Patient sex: M
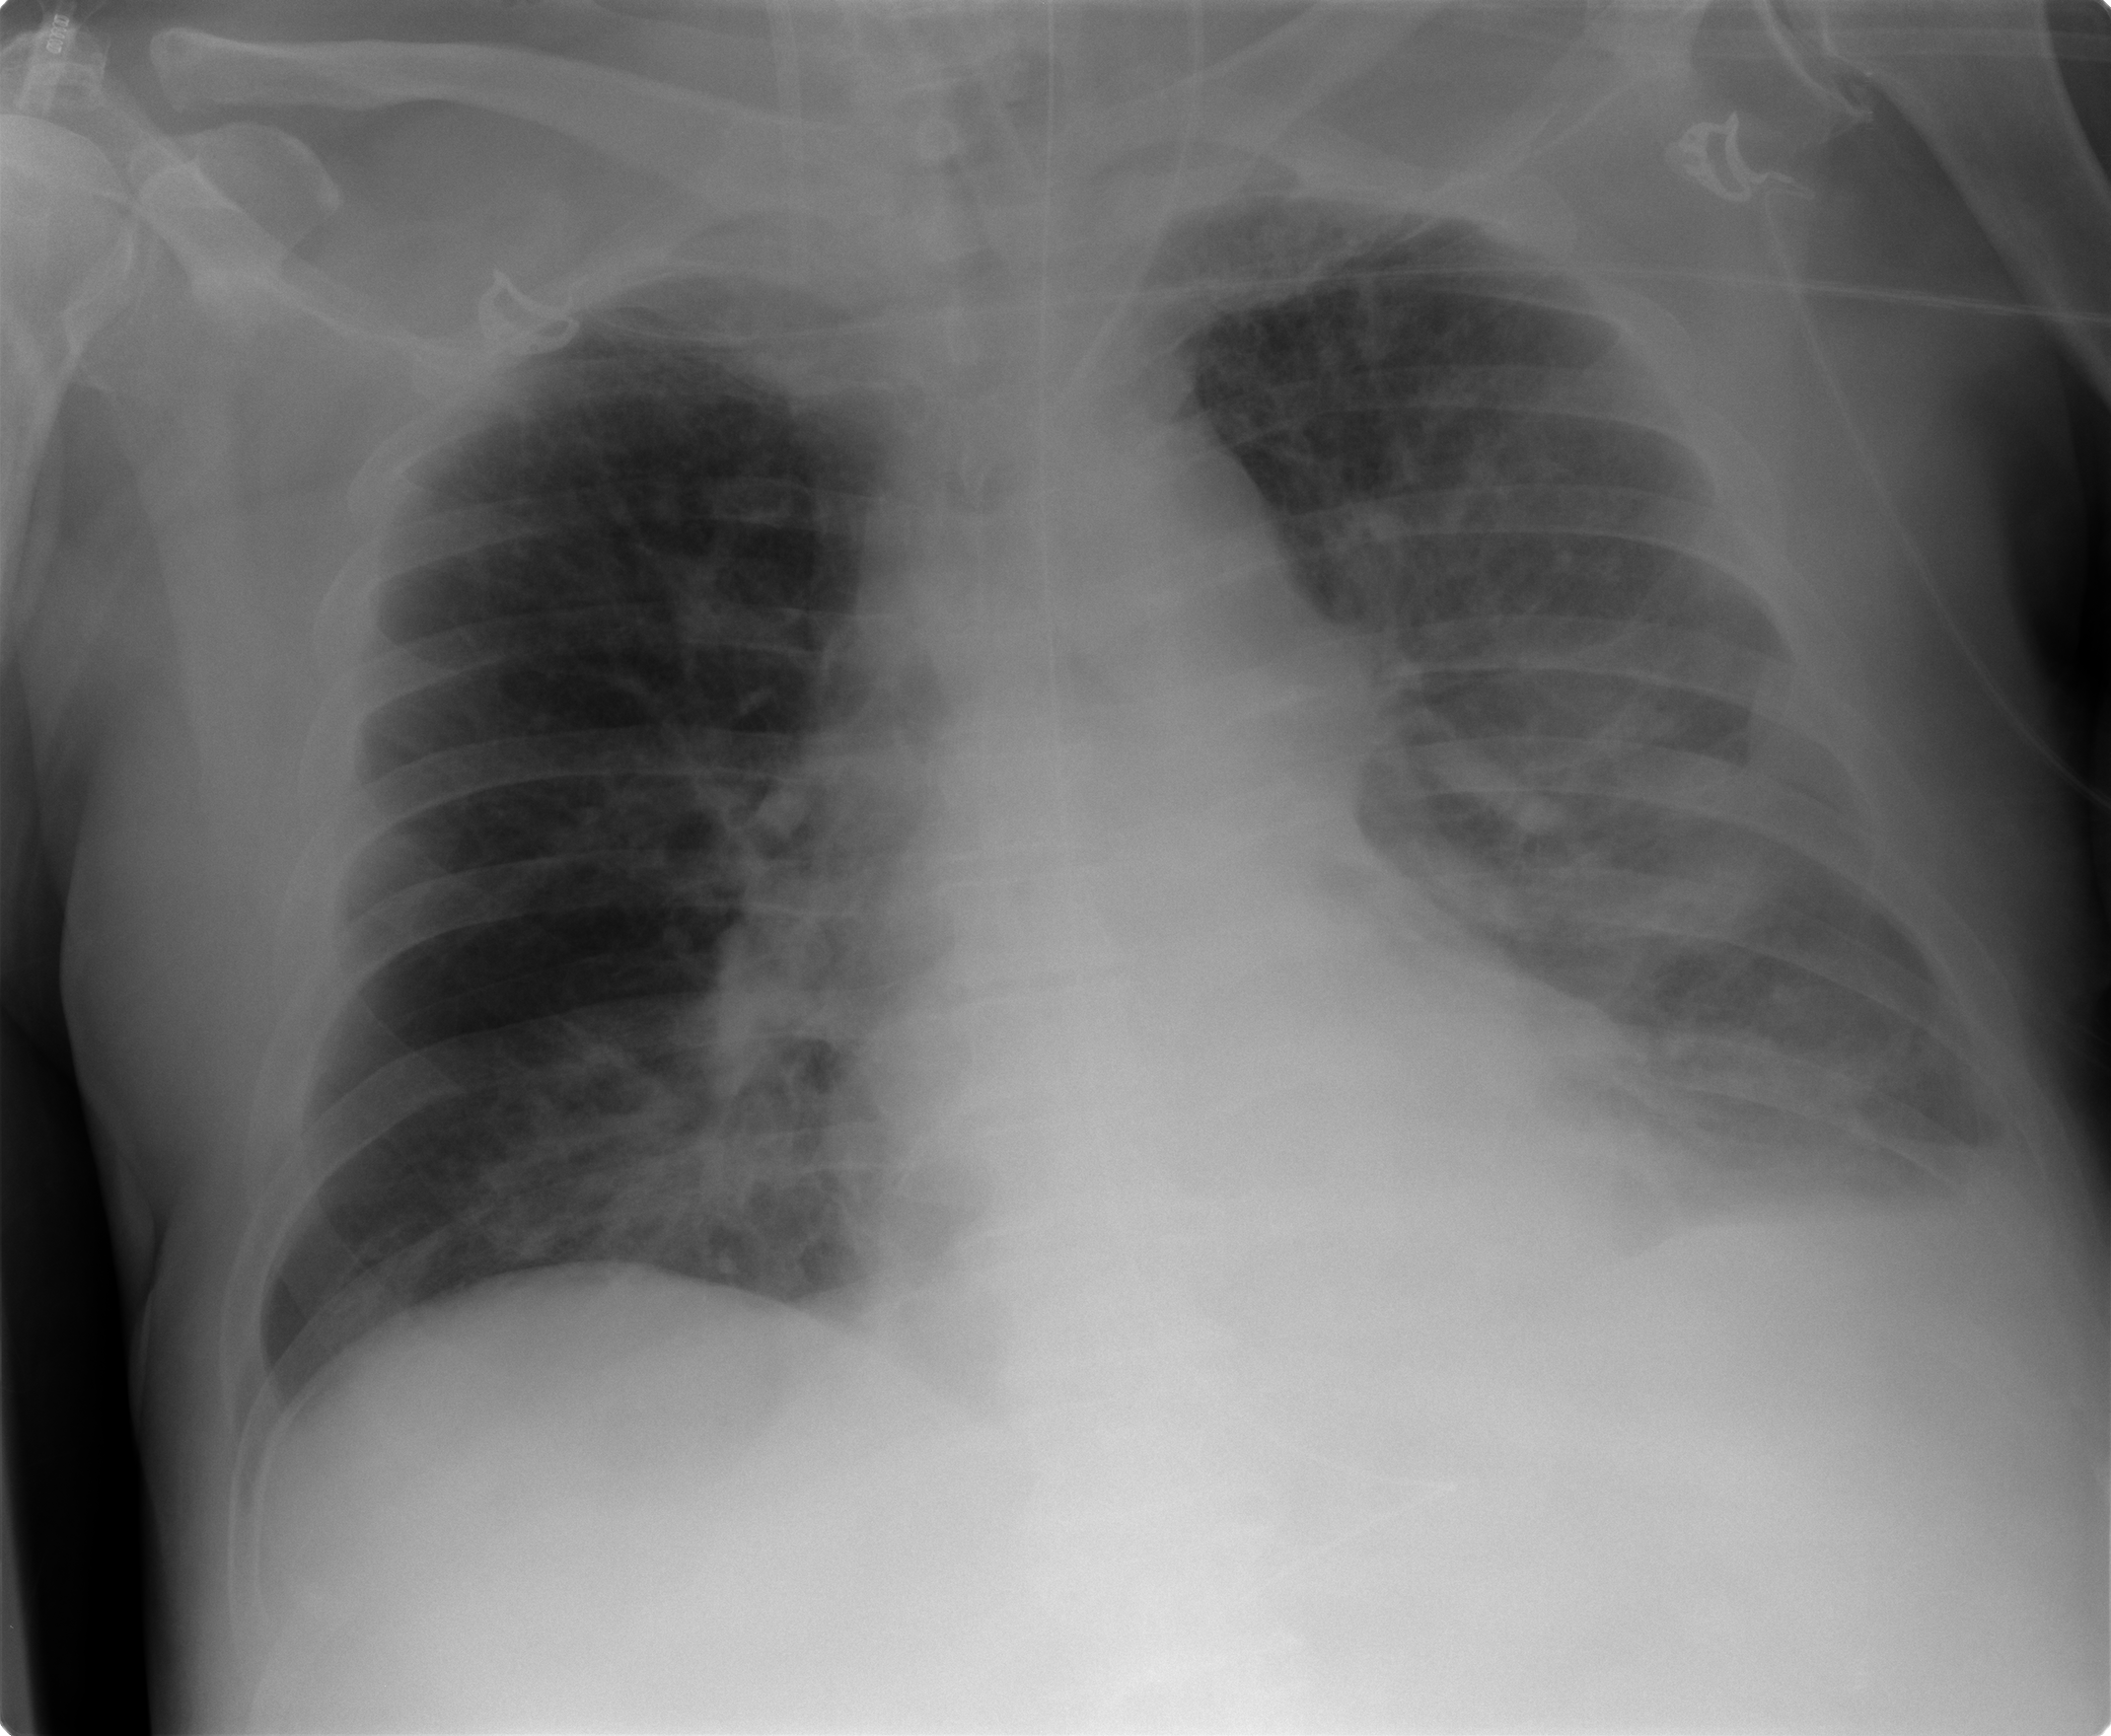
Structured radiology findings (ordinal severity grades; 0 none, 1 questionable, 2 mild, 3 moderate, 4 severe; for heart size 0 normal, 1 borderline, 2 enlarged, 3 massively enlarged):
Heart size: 2
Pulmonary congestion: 2
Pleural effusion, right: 0
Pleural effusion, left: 2
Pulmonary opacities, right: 0
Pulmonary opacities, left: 2
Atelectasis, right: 0
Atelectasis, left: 2